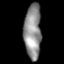
Tissue: prostate
Cell type: T cells
Senescence score: 0.3017
Nuclear area (px): 928
Mean DAPI intensity: 140.999